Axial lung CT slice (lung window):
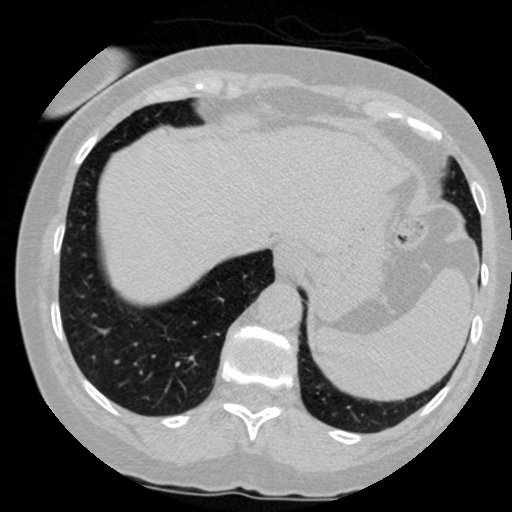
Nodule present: no